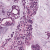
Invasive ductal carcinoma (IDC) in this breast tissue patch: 1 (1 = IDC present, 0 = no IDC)